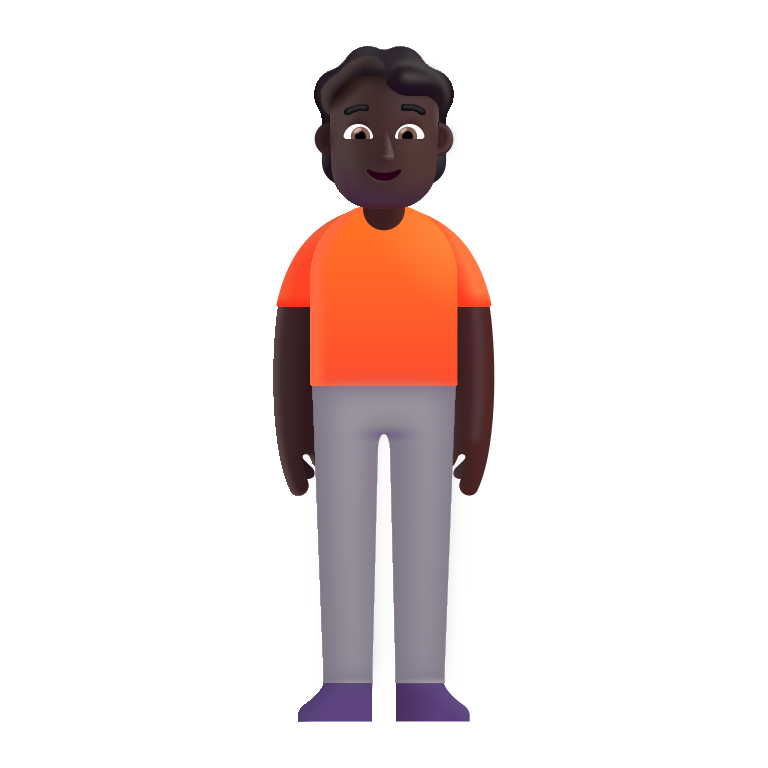
person standing color dark